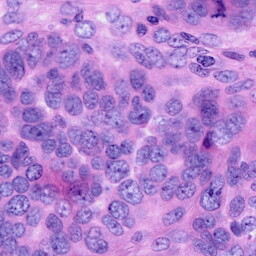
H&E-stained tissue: Ovarian